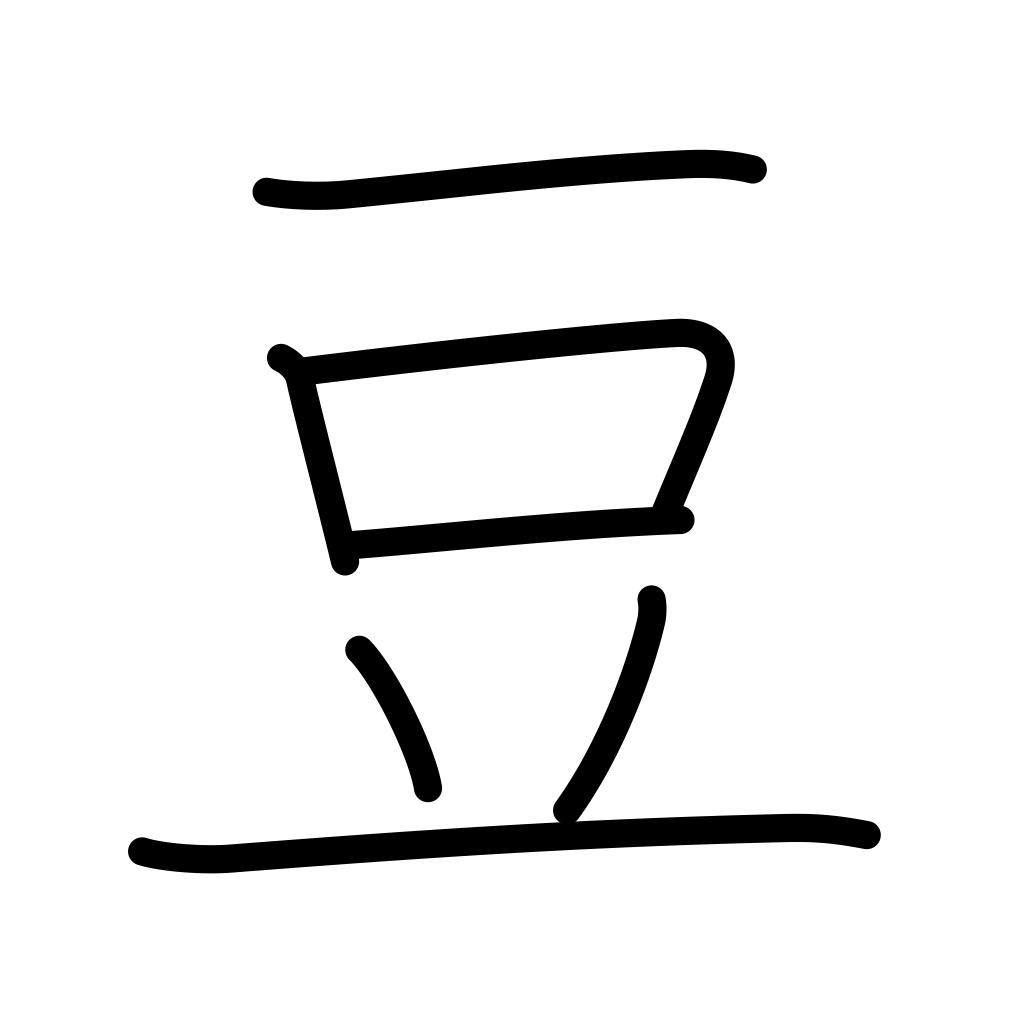
Meaning: beans, pea, midget